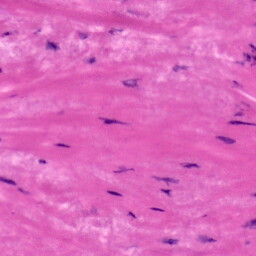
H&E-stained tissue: Tonsil